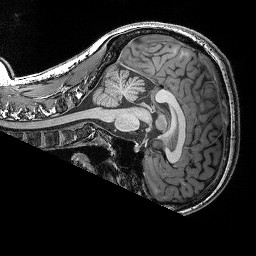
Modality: T1w
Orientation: sagittal
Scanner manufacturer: siemens
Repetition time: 2.25 s
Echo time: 0.00418 s